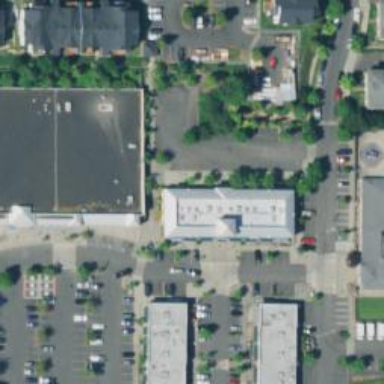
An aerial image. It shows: Fitness centre on leisure land.